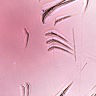
Metastatic tissue present: no